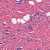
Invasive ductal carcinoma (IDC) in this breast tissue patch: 1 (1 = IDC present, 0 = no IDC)